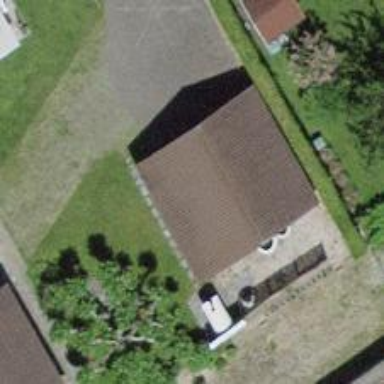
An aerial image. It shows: Shed.